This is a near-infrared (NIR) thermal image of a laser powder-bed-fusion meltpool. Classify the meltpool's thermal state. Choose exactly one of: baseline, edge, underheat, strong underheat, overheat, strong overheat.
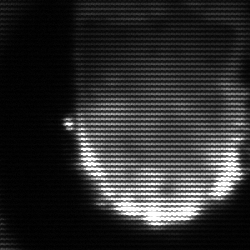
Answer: baseline